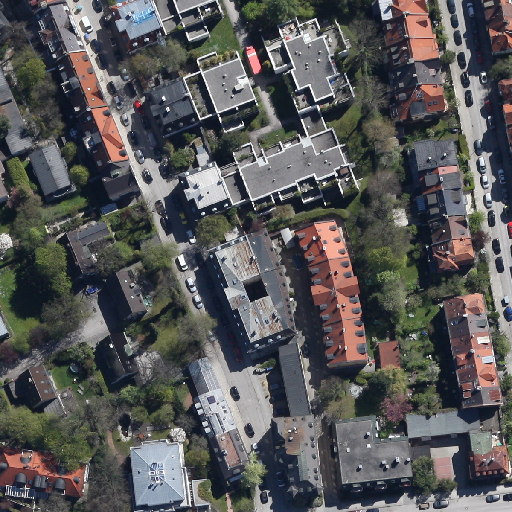
Referring expression: sidewalk